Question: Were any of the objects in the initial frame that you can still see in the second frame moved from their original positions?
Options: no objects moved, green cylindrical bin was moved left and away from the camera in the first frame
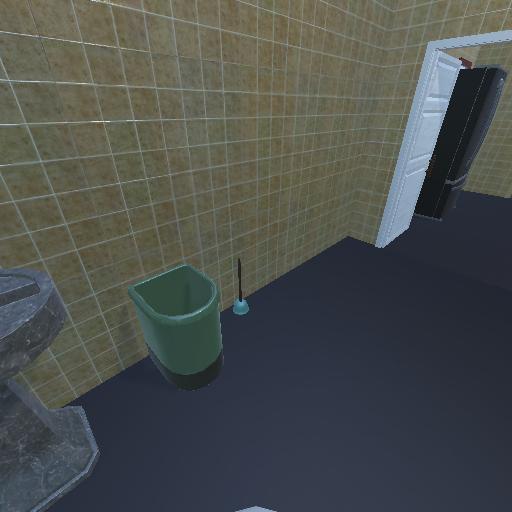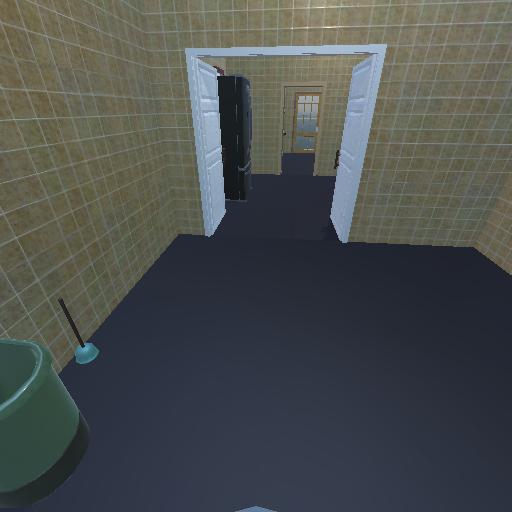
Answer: no objects moved